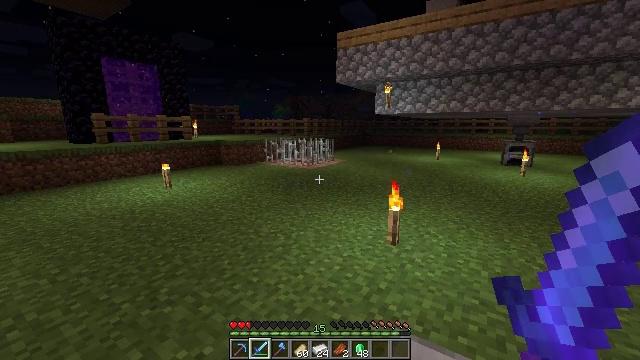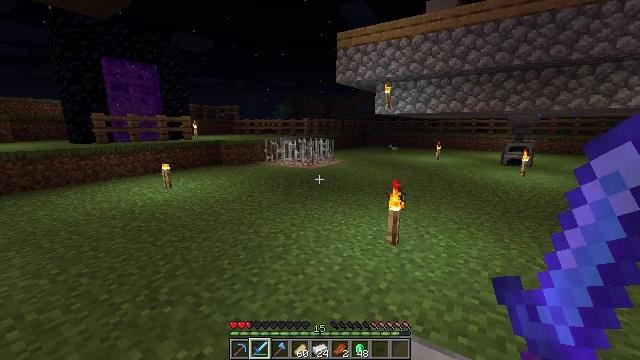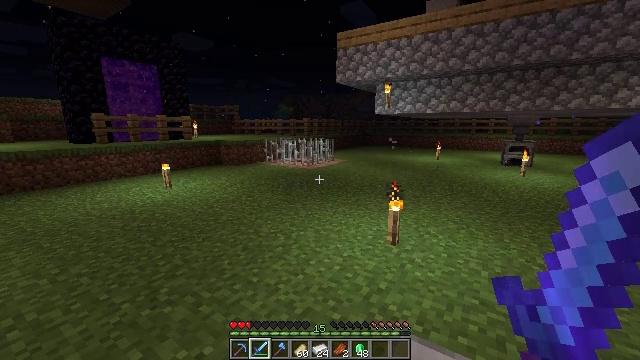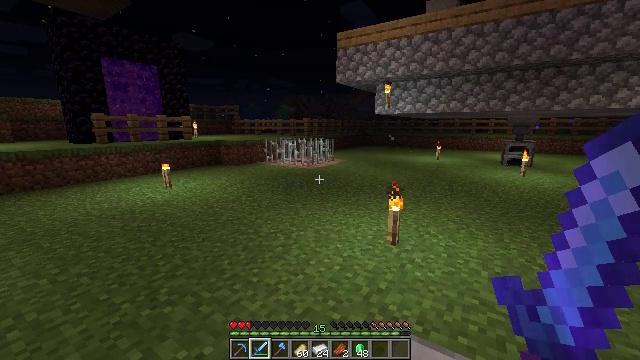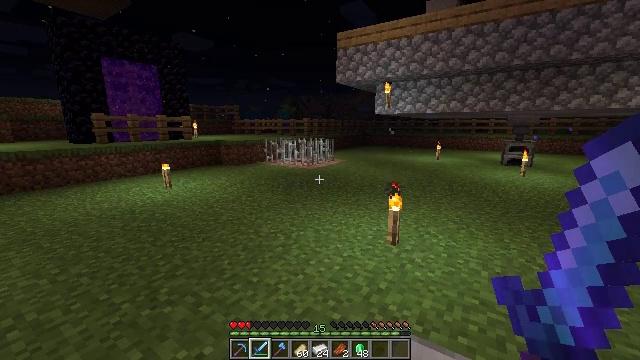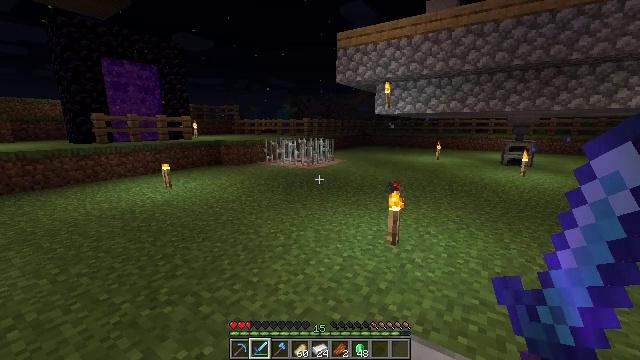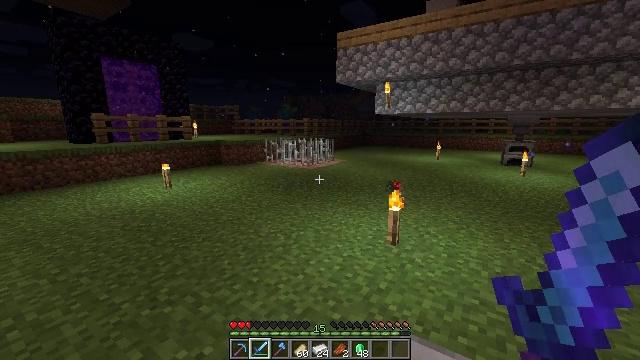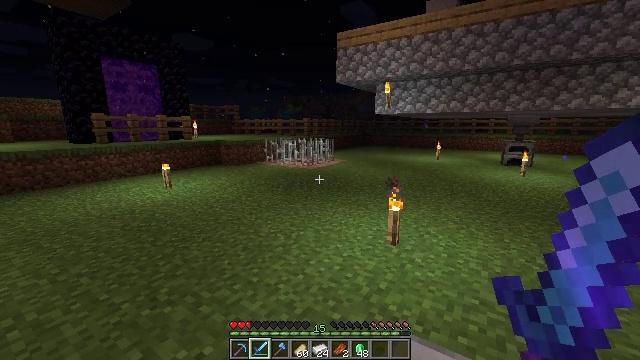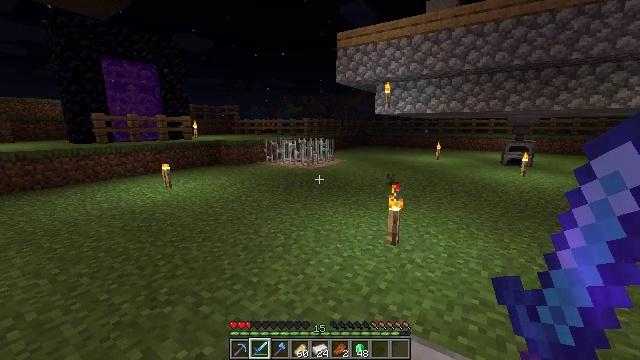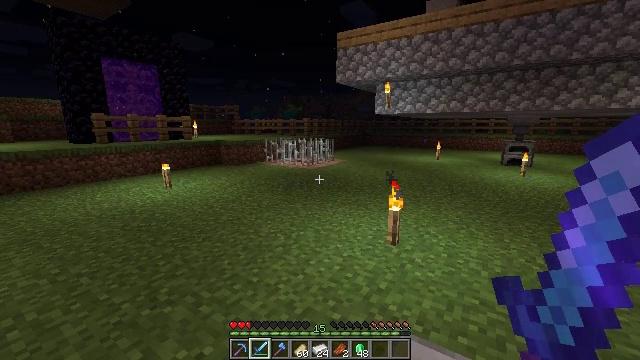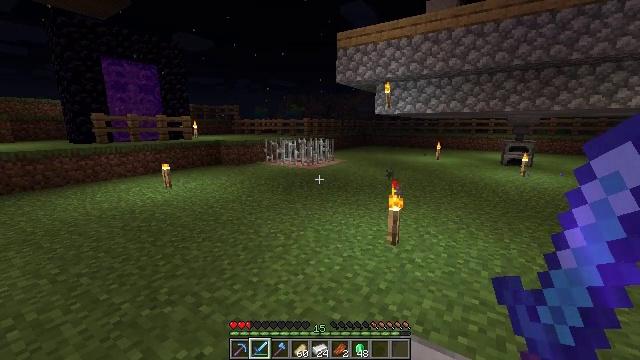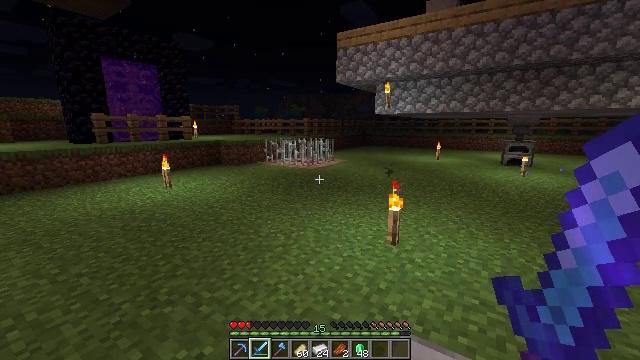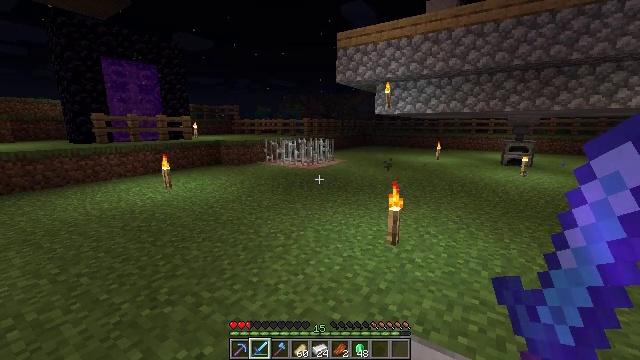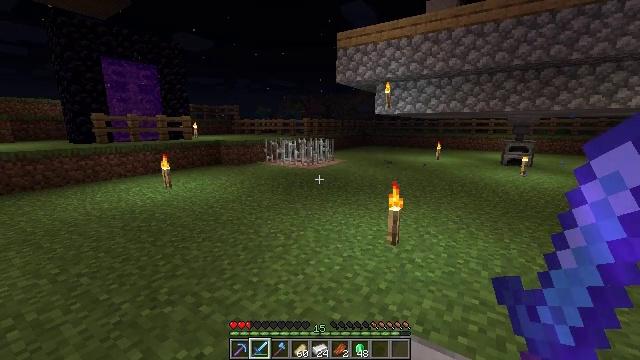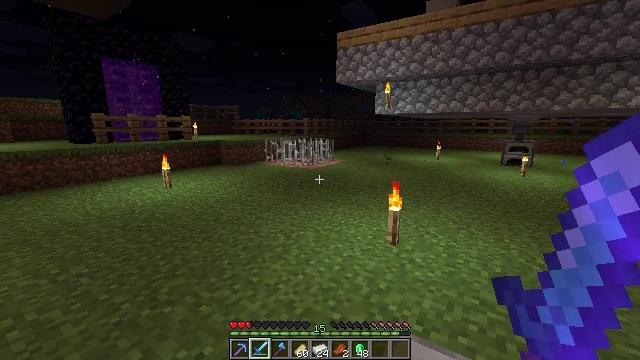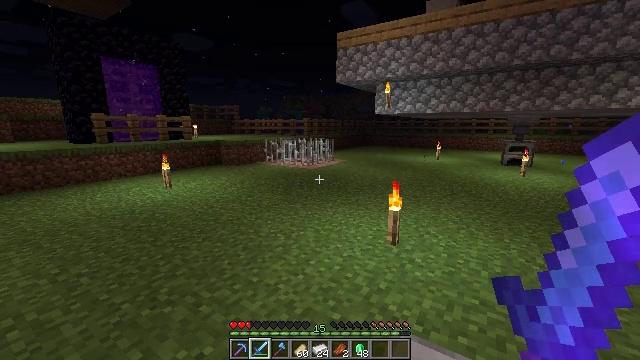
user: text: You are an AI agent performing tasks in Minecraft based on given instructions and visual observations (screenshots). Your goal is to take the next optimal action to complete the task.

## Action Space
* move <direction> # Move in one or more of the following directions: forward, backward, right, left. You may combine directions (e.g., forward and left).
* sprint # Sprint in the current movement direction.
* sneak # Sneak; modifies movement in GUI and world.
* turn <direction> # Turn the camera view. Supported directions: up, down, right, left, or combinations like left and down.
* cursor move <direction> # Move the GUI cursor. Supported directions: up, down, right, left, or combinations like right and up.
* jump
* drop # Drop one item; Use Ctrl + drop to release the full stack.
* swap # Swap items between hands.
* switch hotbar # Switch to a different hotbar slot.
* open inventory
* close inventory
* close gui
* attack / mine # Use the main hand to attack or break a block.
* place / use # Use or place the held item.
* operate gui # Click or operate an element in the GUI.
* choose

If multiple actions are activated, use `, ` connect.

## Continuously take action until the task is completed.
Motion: motion action
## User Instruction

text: Gather some oak planks.
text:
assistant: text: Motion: no_op
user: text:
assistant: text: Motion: no_op
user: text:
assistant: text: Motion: no_op
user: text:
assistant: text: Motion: no_op
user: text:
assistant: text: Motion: no_op
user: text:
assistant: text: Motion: no_op
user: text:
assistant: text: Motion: no_op
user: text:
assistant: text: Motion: no_op
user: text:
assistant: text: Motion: no_op
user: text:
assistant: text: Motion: no_op
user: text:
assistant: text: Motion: no_op
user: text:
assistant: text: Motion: no_op
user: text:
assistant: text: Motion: no_op
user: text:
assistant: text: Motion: no_op
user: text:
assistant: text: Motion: no_op
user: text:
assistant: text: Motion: no_op
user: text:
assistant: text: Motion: no_op
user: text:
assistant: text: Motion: no_op
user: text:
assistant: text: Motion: no_op
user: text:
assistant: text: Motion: no_op
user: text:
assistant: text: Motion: no_op
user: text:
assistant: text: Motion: no_op
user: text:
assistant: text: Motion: no_op
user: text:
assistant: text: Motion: no_op
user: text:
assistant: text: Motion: no_op
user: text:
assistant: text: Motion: no_op
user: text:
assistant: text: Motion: no_op
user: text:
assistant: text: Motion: no_op
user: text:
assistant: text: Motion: no_op
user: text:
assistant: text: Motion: turn down